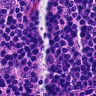
Metastatic tissue present: no